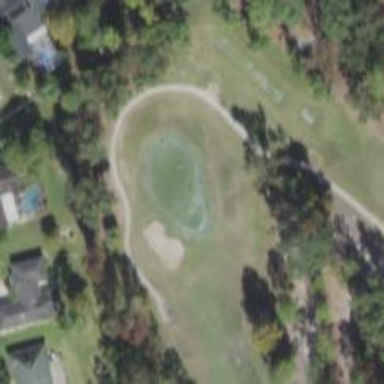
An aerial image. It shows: View of golf hole.